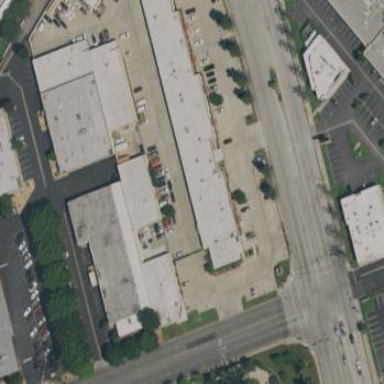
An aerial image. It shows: Warehouse.